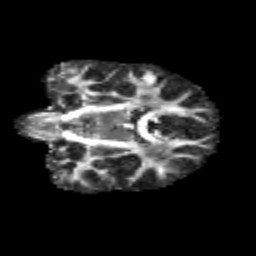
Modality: FA
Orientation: coronal
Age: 13
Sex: male
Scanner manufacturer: siemens
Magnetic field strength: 3 T
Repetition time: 3.8 s
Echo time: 0.07 s